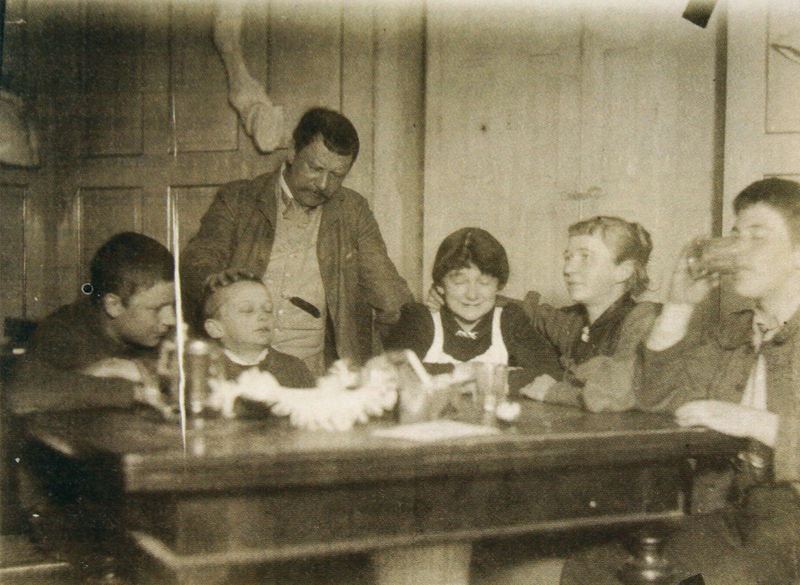
Titel: Aufnahme einer Spassséance und Hausmusik der Familie Max
Künstler: Heinrich Max
Standort: München
Institution: Städtische Galerie im Lenbachhaus
Schlagwörter: frauen, männer, tisch, familie, kinder, huf, stube, foto, seherin, pferdefuss, vertäfelung, am tisch, wahrsagerin, seance